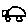
Label: car